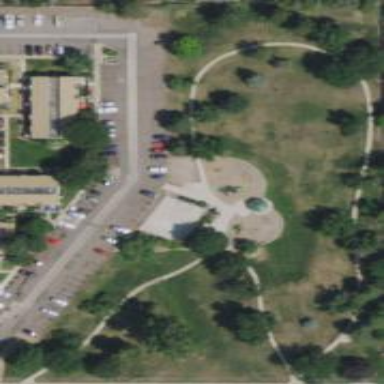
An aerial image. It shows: Park.